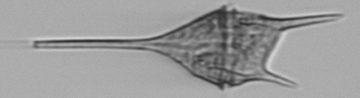
Label: Tripos_lineatus